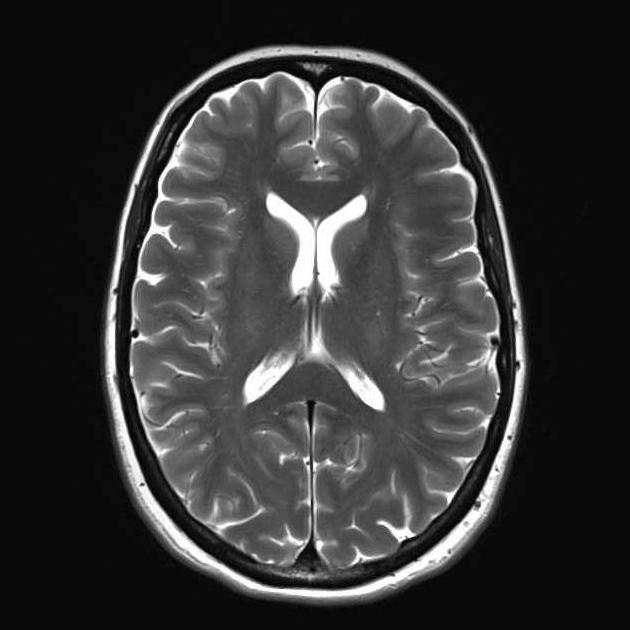
Label: notumor